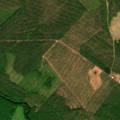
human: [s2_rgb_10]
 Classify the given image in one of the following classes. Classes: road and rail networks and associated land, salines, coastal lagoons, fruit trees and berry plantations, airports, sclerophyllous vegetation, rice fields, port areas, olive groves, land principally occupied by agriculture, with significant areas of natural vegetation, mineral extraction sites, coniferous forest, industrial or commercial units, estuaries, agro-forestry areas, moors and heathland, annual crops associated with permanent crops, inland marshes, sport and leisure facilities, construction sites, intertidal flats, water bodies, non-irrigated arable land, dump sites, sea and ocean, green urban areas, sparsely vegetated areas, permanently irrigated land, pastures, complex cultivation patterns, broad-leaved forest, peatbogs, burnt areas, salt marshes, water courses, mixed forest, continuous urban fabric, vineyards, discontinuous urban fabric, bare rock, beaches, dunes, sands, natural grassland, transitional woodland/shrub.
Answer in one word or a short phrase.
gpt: broad-leaved forest, coniferous forest, mixed forest, transitional woodland/shrub